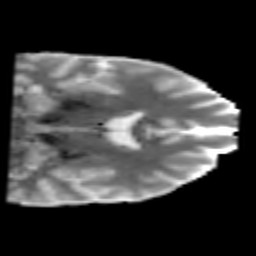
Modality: MD
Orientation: coronal
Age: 24
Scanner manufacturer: philips
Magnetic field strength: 3 T
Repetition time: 8.54 s
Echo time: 0.1273 s